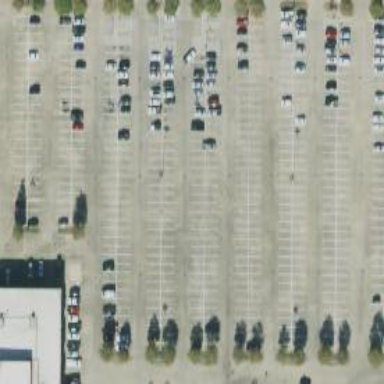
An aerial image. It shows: Parking space is available.